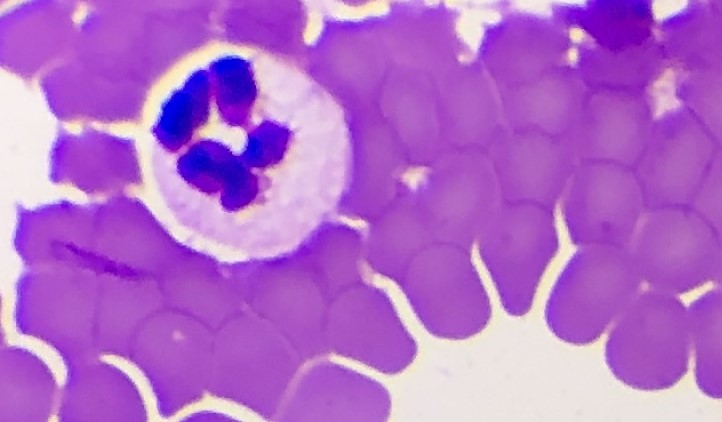
White blood cell type: Neutrophil